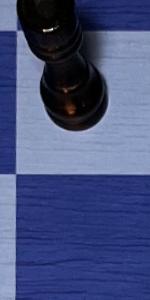
Label: Empty